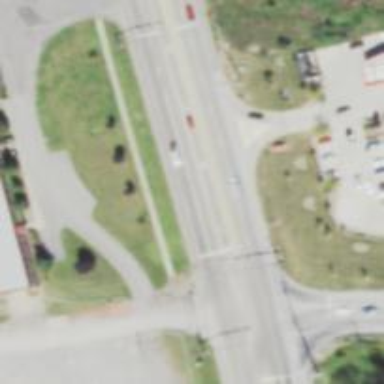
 categorized as trunk highway. The sidewalk is on the left side."